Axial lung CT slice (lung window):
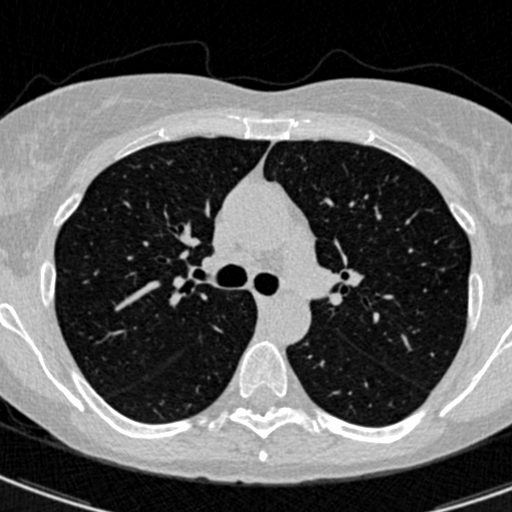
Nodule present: no